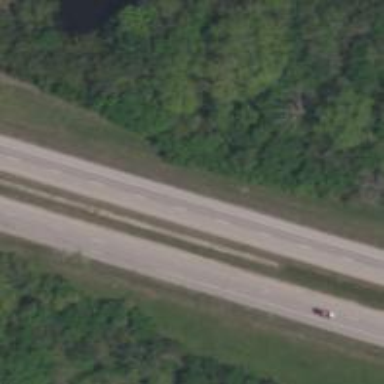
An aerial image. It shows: This image shows trunk highway that functions as expressway.